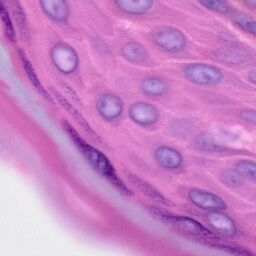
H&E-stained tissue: Skin